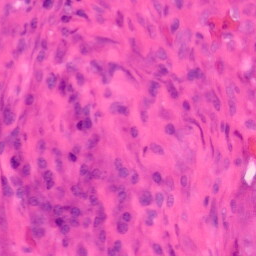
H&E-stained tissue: Colon